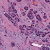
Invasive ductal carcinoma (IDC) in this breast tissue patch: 1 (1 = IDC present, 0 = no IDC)